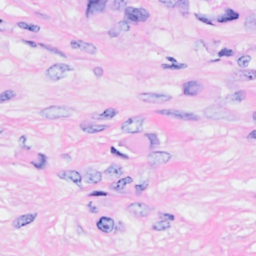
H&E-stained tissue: Breast